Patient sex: M
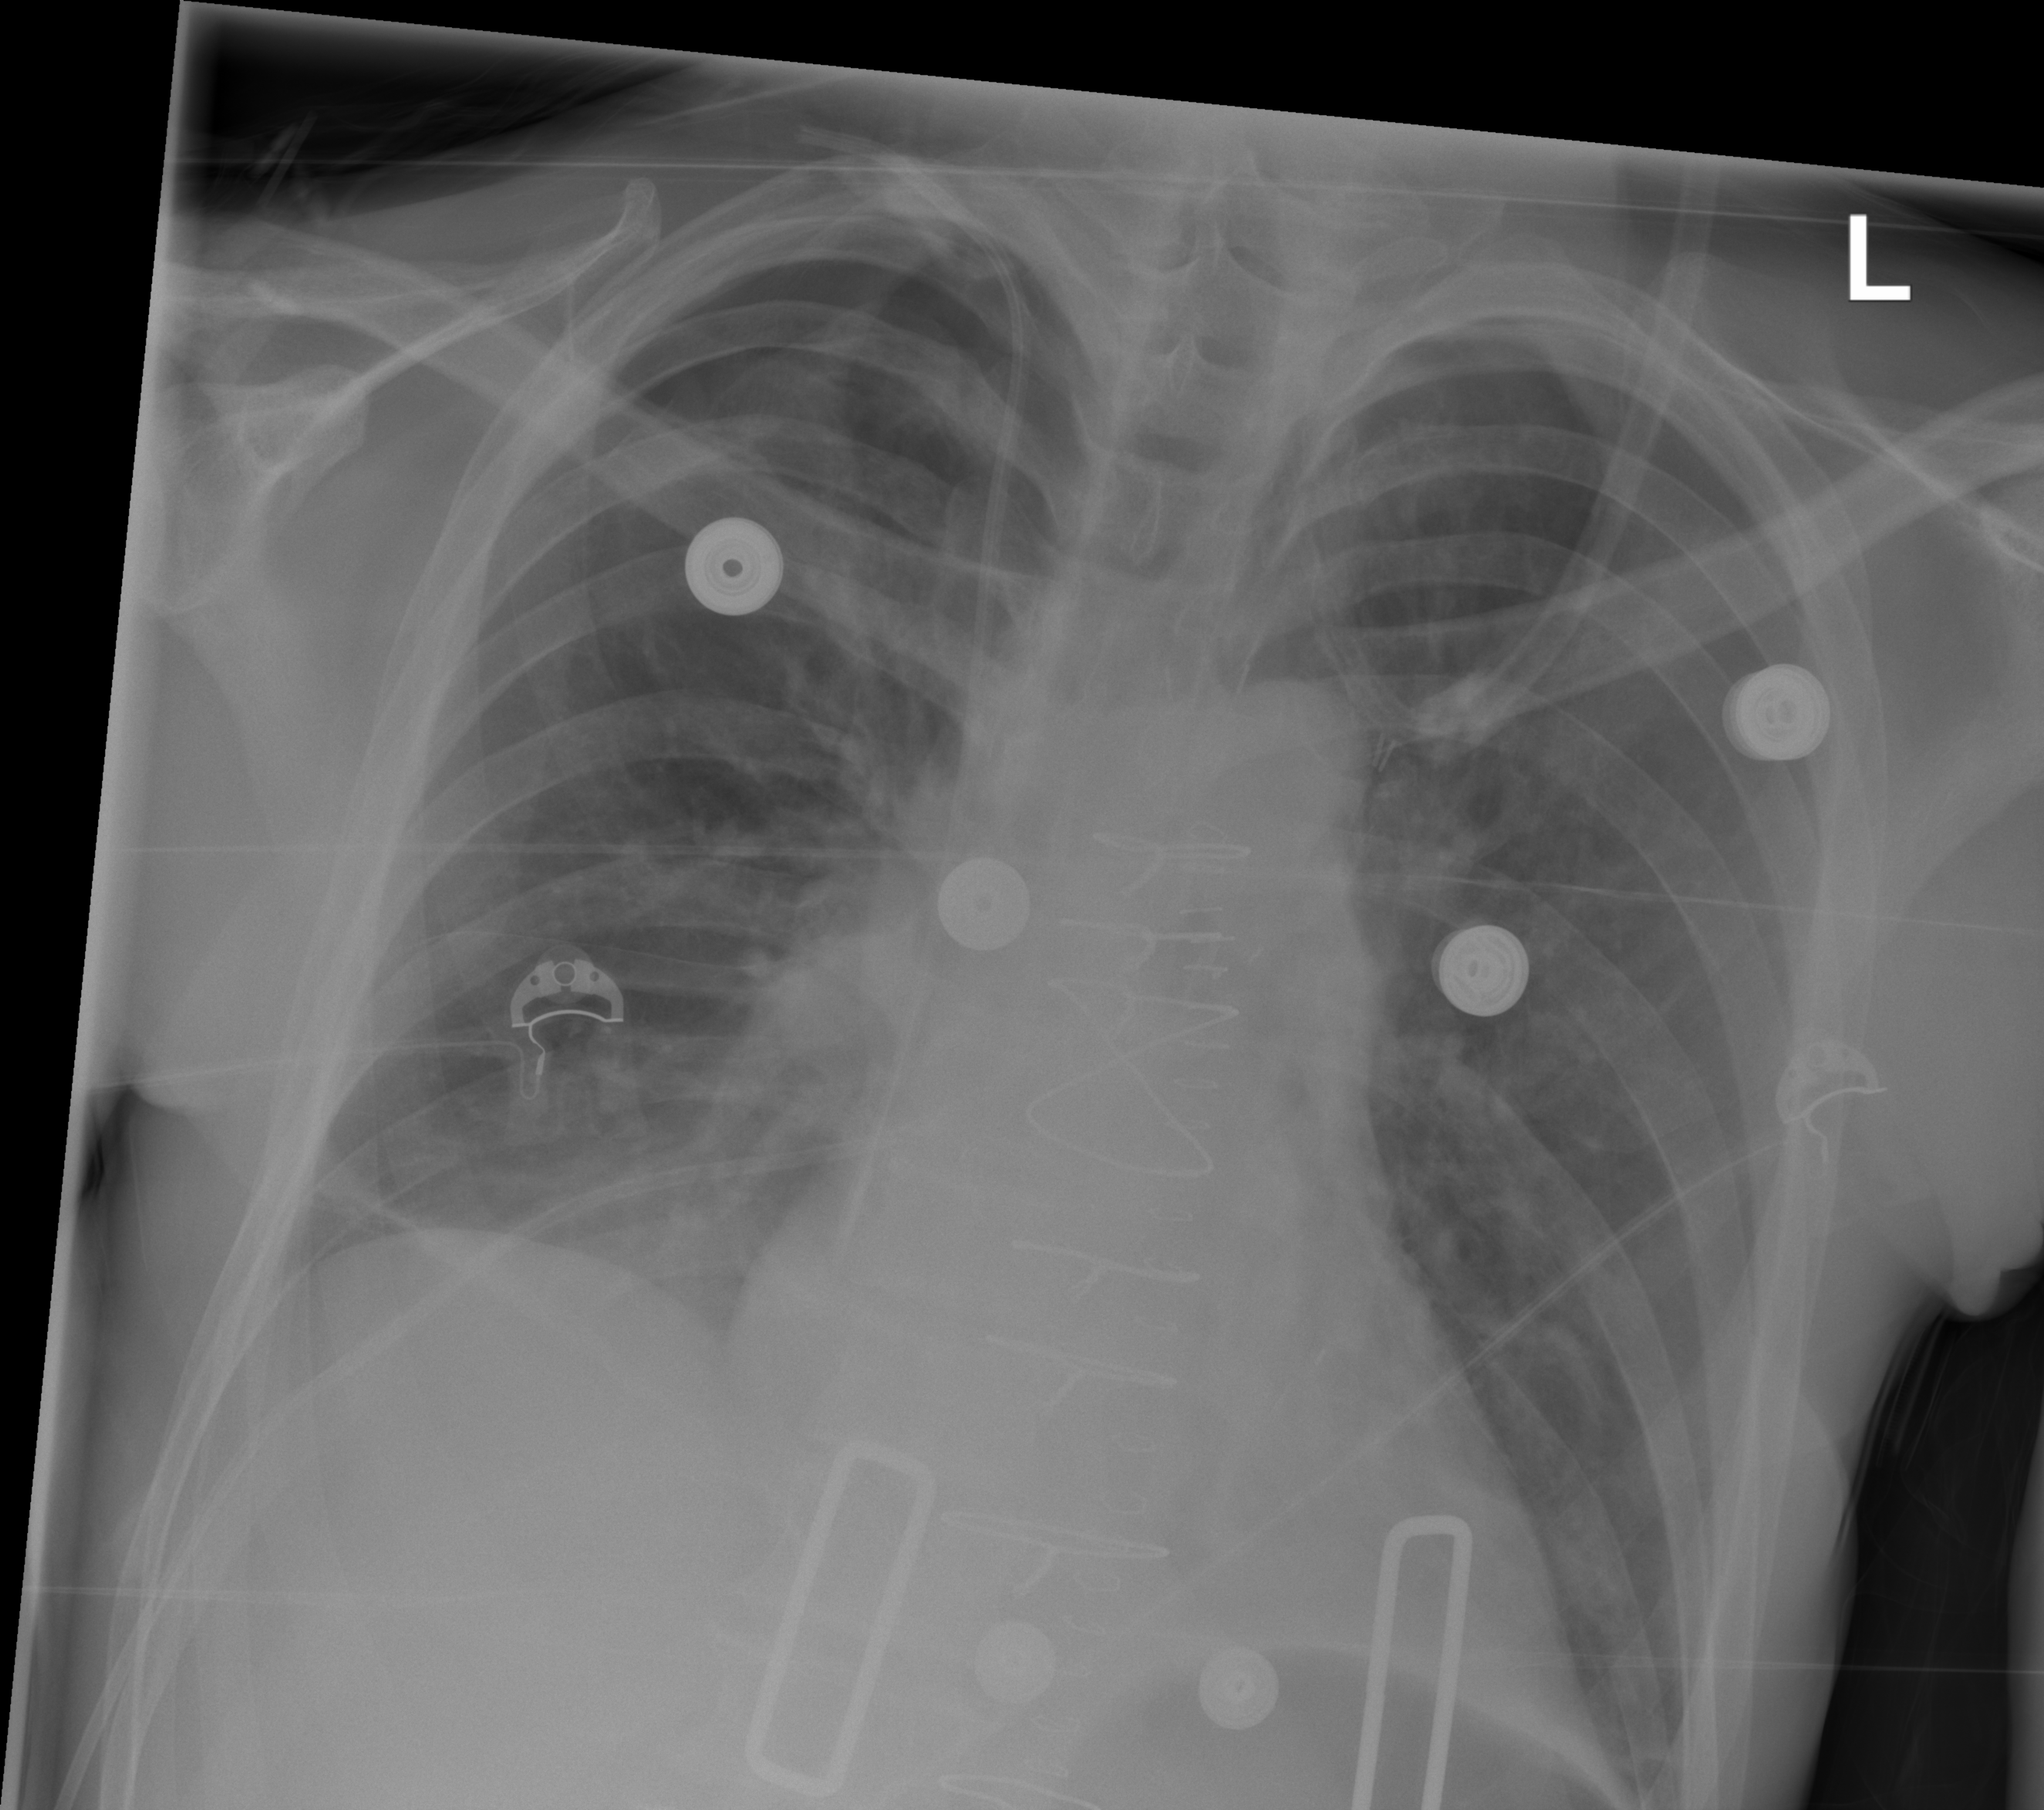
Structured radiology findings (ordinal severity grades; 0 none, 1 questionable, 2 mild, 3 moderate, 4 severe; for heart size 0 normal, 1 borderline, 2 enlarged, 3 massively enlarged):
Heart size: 0
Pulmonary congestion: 2
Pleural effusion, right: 0
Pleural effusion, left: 0
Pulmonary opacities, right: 0
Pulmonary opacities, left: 0
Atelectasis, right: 2
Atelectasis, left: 0